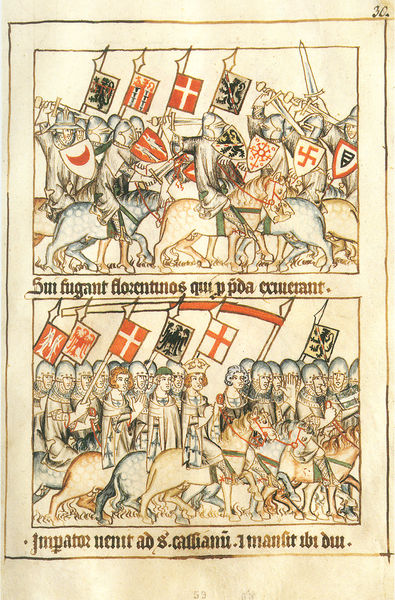
Titel: Trierer Bildhandschrift/Bilderchronik von Kaiser Heinrich VII. und Kurfürst Balduin von Luxemburg 1308-1313/ Kaiser Heinrichs Romfahrt
Schlagwörter: kampf, mann, männer, zeichnung, malerei, band, rahmen, blatt, pferde, reiter, schrift, fahnen, schlacht, könig, soldaten, inschrift, buch, druck, halbmond, seite, schilder, schwert, schwerter, waffen, helm, ritter, marsch, wappen, helme, mittelalter, greifvogel, kreuzzug, lanzen, latein, rüstungen, codex, heraldik, folie, spere